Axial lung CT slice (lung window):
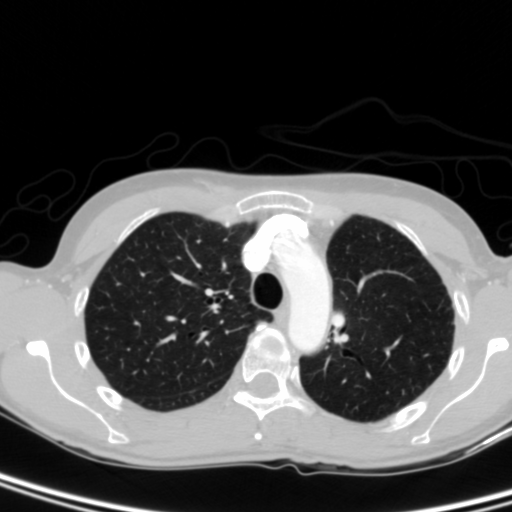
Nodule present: no